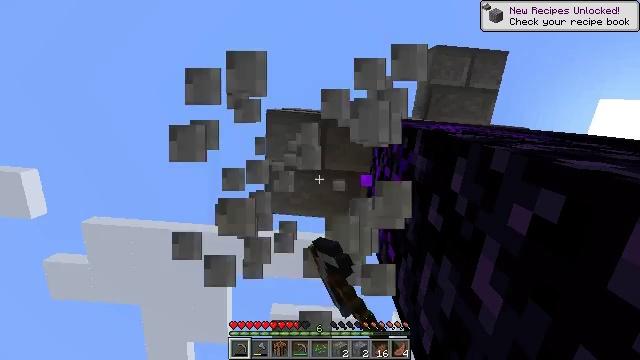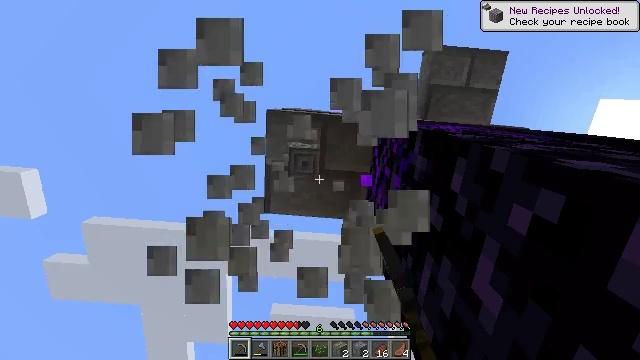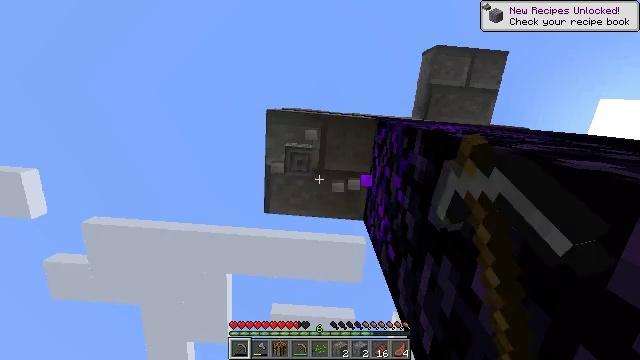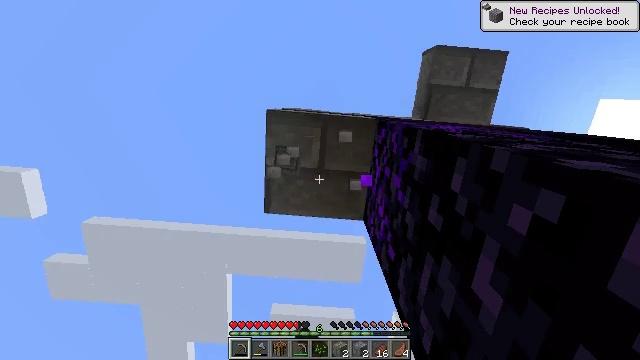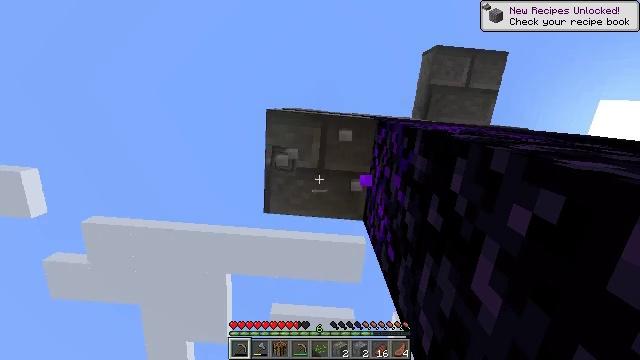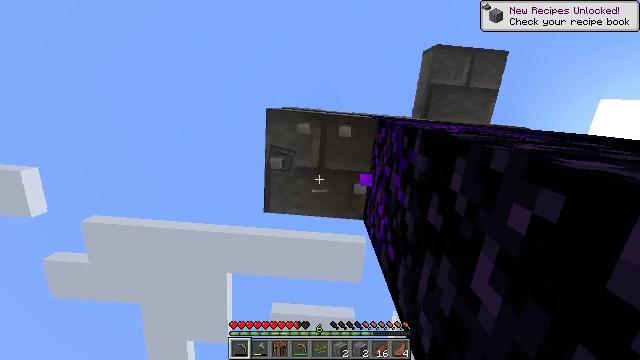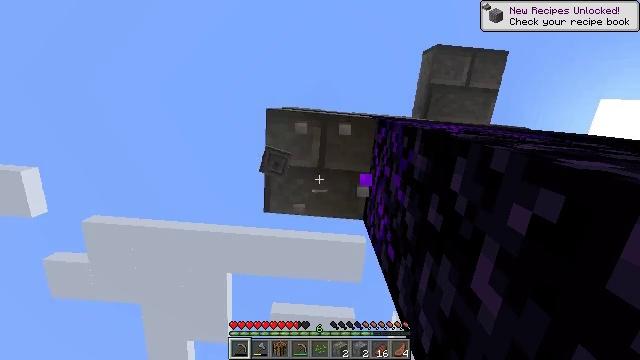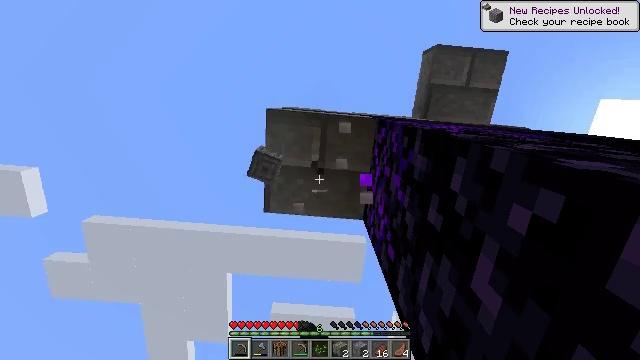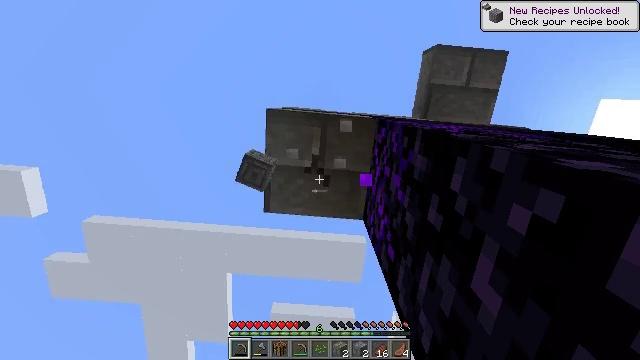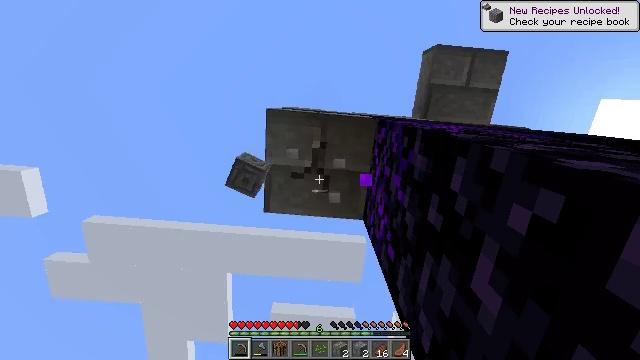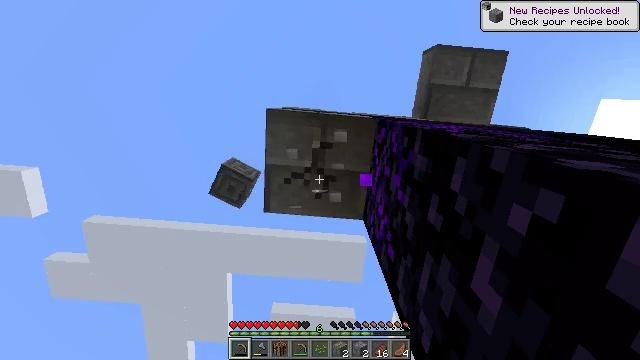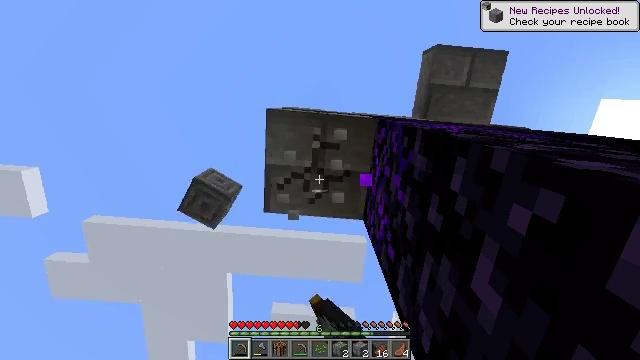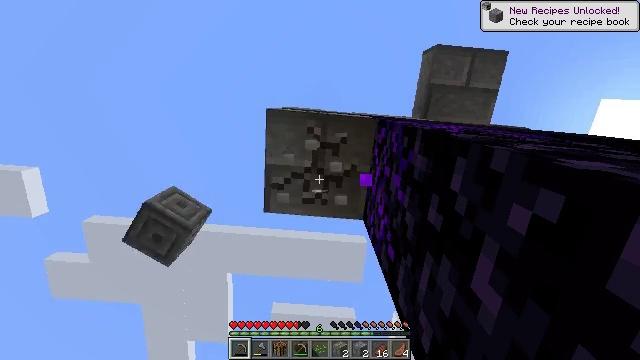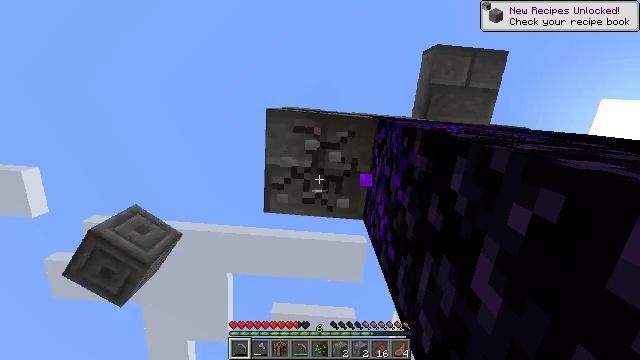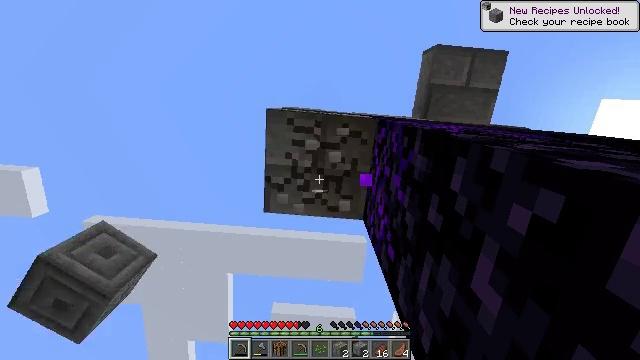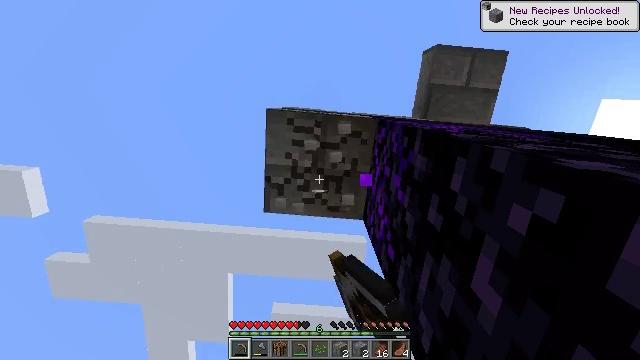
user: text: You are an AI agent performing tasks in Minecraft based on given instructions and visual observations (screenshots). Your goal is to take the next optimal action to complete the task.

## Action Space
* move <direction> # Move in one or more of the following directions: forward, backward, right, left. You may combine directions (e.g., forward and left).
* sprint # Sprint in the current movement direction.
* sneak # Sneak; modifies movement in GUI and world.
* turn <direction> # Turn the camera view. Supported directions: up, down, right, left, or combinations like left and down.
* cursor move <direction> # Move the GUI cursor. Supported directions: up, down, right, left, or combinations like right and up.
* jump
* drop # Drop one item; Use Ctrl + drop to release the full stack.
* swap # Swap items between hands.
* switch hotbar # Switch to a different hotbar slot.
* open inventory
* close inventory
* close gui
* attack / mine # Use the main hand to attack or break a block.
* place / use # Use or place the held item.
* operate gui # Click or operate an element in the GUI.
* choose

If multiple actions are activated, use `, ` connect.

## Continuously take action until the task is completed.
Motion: motion action
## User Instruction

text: Mine stone brick stairs block.
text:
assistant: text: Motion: attack / mine
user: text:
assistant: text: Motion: attack / mine
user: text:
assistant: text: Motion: attack / mine
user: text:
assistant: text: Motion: no_op
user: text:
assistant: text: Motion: no_op
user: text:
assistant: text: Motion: attack / mine
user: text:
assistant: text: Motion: attack / mine
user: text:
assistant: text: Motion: attack / mine
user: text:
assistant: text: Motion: attack / mine
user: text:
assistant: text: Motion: attack / mine
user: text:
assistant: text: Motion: attack / mine
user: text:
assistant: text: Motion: attack / mine
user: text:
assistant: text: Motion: attack / mine
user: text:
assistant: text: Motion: attack / mine
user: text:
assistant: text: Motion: attack / mine
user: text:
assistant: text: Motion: attack / mine
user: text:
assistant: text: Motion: attack / mine
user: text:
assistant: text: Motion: attack / mine
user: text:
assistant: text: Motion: attack / mine
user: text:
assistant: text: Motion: attack / mine
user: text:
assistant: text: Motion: attack / mine
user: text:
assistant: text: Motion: attack / mine
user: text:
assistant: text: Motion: attack / mine
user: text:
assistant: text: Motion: attack / mine
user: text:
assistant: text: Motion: attack / mine
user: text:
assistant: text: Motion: attack / mine
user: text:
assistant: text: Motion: attack / mine
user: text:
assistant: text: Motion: attack / mine
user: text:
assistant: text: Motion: attack / mine
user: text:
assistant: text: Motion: attack / mine